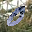
Label: 0